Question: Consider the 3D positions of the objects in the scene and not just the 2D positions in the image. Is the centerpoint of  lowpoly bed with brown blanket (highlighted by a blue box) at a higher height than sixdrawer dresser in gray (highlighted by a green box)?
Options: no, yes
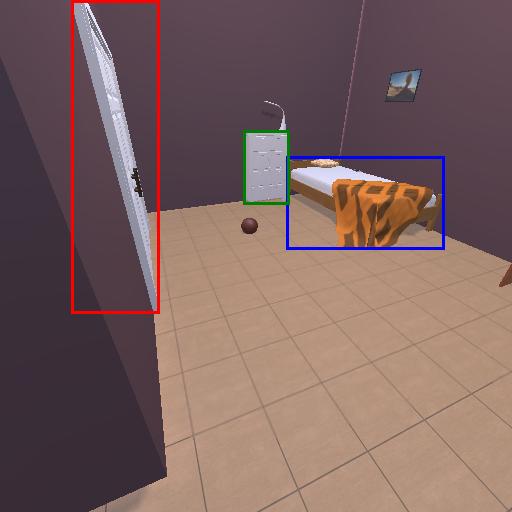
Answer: no